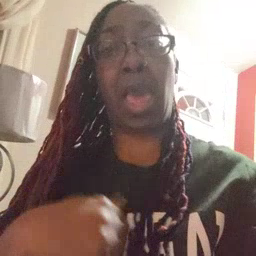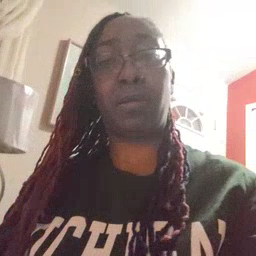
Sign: bath